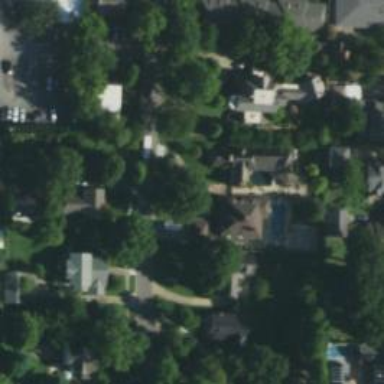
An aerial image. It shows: Residential road with separate asphalt sidewalk.